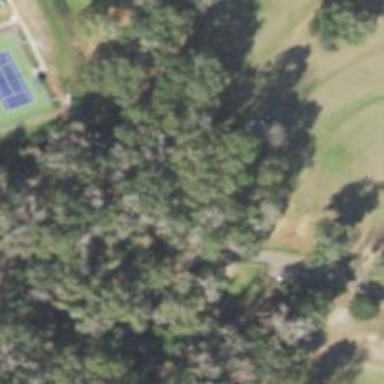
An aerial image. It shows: Disc golf tee.